Question: I have bought a cPanel host and the SMTP server information is:

This is my code:
'''
string smtpAddress = "mandane.hostcream.com";
int portNumber = 465;
bool enableSSL = true;
string emailFrom = "mahabadi@exirsec.ir";
string password = Authenitication.PassWord;
string emailTo = To.Text;
string subject = Subject.Text;
string body = Body.Text;
using (MailMessage mail = new MailMessage())
{
mail.From = new MailAddress(emailFrom);
mail.To.Add(emailTo);
mail.Subject = subject;
mail.Body = body;
mail.IsBodyHtml = true;
using (SmtpClient smtp = new SmtpClient(smtpAddress, portNumber))
{
smtp.Credentials = new NetworkCredential(emailFrom, password);
smtp.EnableSsl = enableSSL;
smtp.Send(mail);
}
}
'''
When I run my code and click on the send button after 1 or 2 minutes this appears:
> Additional information: Failure sending mail.
What am I doing wrong?
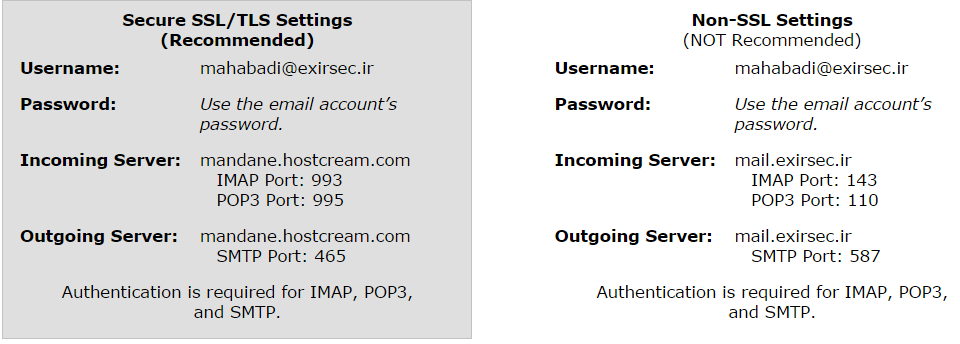
Answer: I think you missed something, try this:
'''
SmtpClient smtpClient = new SmtpClient();
NetworkCredential smtpCredentials = new NetworkCredential("email from","password");
MailMessage message = new MailMessage();
MailAddress fromAddress = new MailAddress("email from");
MailAddress toAddress = new MailAddress("email to");
smtpClient.Host = "smpt host address";
smtpClient.Port = your_port;
smtpClient.EnableSsl = true;
smtpClient.UseDefaultCredentials = false;
smtpClient.Credentials = smtpCredentials;
smtpClient.DeliveryMethod = SmtpDeliveryMethod.Network;
smtpClient.Timeout = 20000;
message.From = fromAddress;
message.To.Add(toAddress);
message.IsBodyHtml = false;
message.Subject = "example";
message.Body = "example";
smtpClient.Send(message);
'''